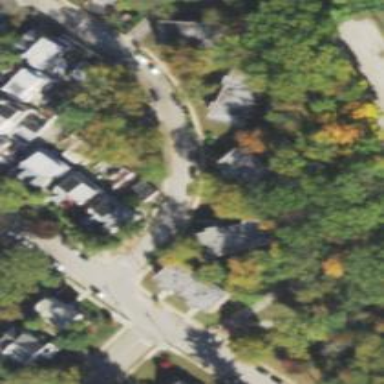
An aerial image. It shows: Alleyway designated as service road.